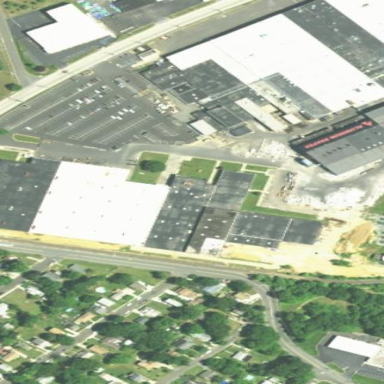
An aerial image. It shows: Industrial building.